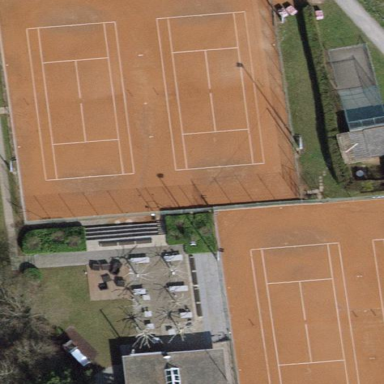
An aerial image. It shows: Clay tennis court pitch.